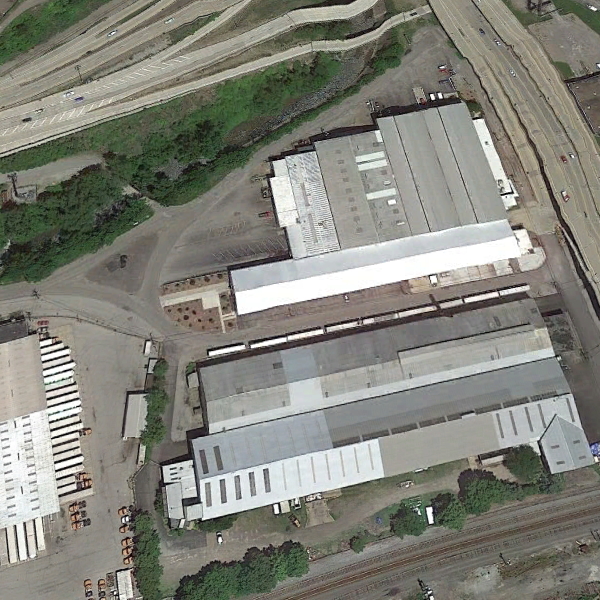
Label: Industrial